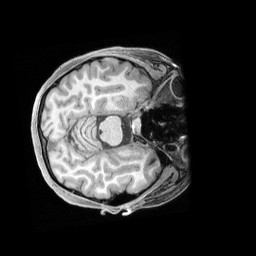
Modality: T1w
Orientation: axial
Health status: healthy
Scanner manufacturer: siemens
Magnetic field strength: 3 T
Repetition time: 2.4 s
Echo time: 0.00201 s